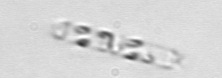
Label: Cerataulina_pelagica